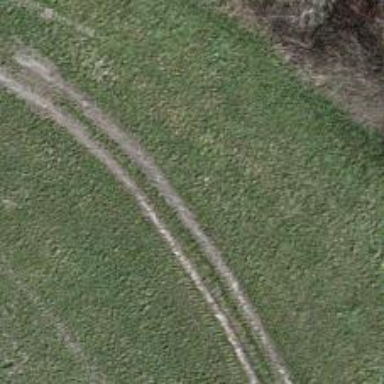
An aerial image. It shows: Track with grade 5 tracktype.